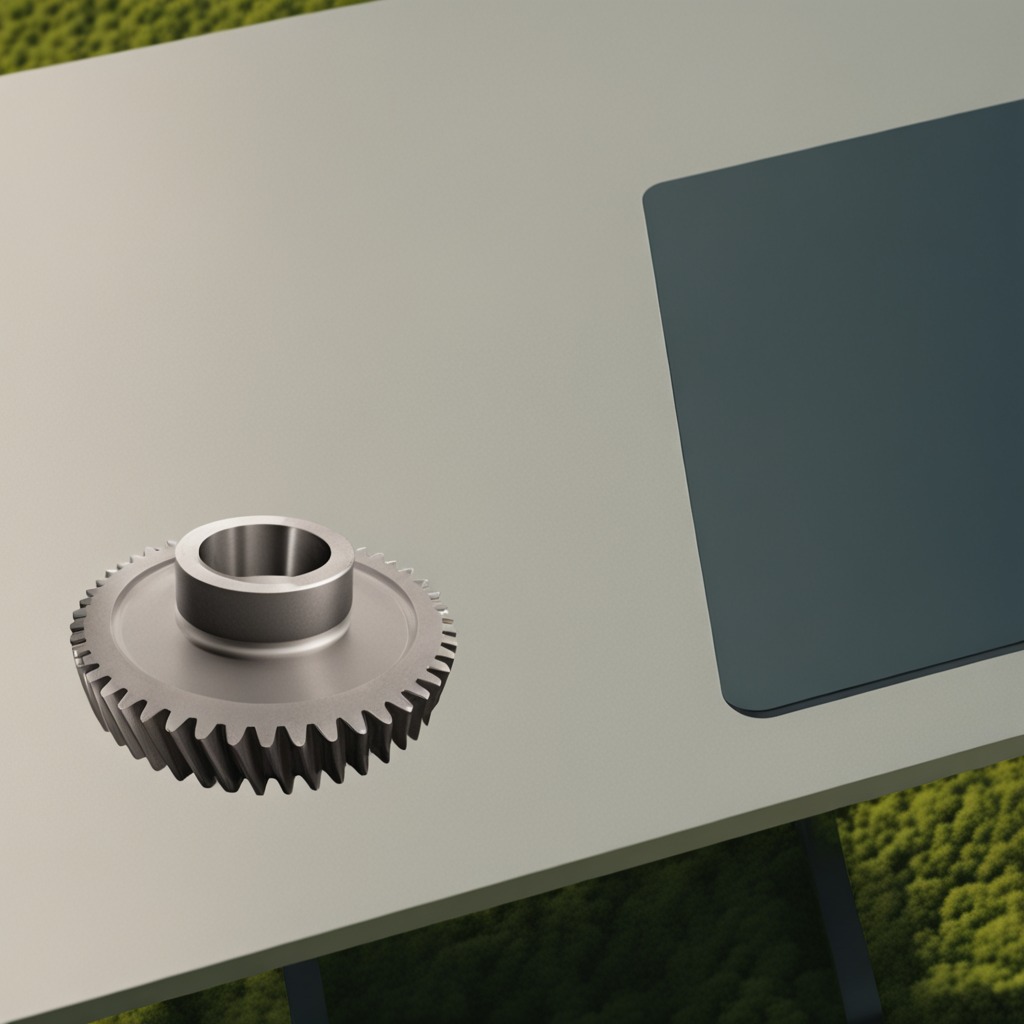
A steel gear with teeth is lying on a clean utility table in a temporary outdoor tool station afternoon light present textured surface.